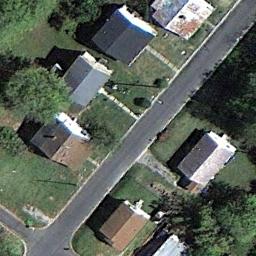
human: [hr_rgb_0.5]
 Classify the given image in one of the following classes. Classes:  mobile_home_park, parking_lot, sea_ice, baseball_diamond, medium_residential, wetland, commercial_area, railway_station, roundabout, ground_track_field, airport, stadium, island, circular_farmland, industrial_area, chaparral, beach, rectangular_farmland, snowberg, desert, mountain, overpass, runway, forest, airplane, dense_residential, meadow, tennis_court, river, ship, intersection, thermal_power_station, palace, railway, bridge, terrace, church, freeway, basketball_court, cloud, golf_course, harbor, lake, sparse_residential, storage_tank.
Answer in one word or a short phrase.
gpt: medium_residential